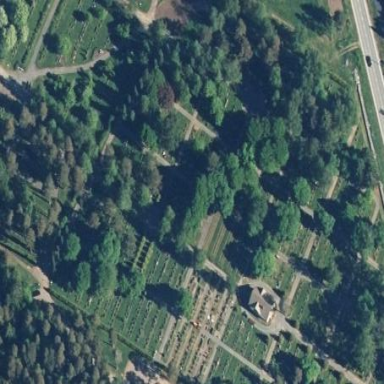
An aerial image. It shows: Grave yard.